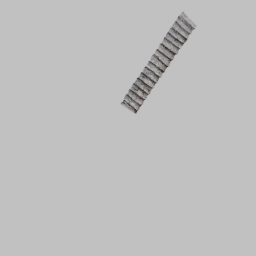
Label: architecture